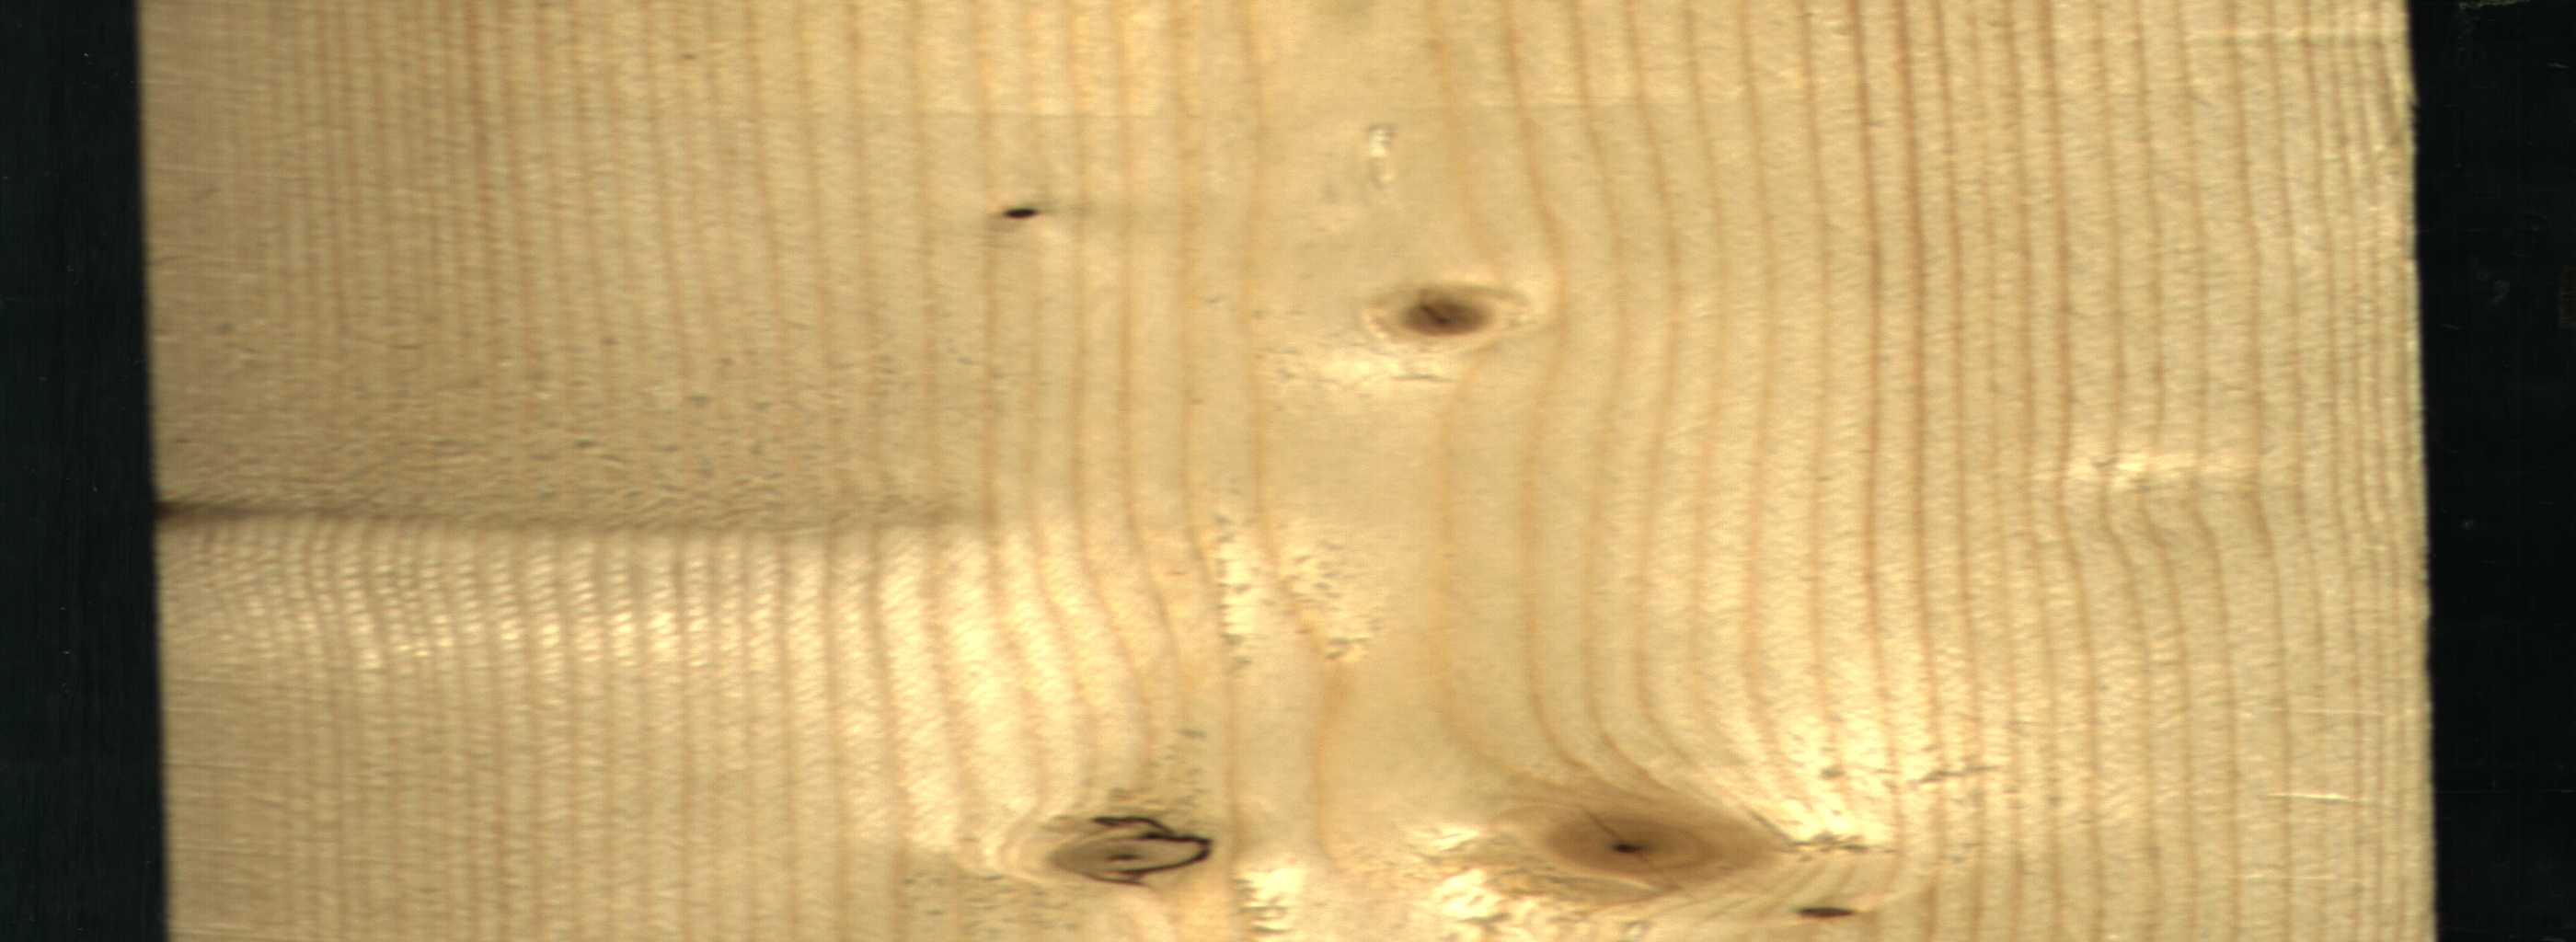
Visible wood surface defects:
Dead_Knot
Dead_Knot
Dead_Knot
Live_Knot
Live_Knot